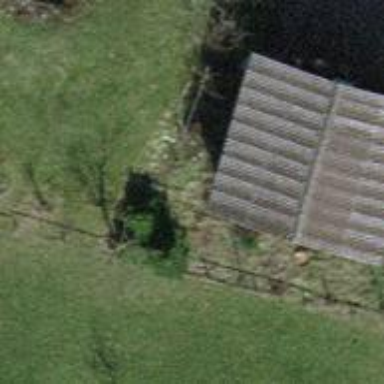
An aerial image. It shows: Garage.